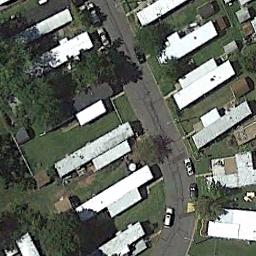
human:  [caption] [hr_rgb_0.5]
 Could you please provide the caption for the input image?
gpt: The mobile home park is on the grass next to some trees and road .

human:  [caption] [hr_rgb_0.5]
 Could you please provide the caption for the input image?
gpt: The mobile home park has some mobile homes along the road and some trees are among these mobile homes .

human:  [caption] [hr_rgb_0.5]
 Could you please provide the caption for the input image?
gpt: The roof of most mobile homes is white .

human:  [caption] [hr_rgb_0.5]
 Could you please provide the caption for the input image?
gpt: There are many buildings in the mobile home park .

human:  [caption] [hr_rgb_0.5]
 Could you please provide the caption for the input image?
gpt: There are some white buildings on green lawns in the mobile home park .